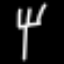
Label: fork